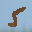
Label: 5